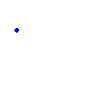
Particle: pion